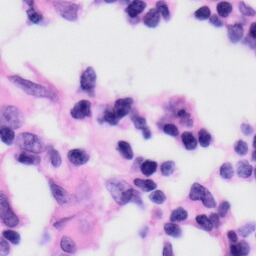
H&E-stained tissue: Skin